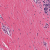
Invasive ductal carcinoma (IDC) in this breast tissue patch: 0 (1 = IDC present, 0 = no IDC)